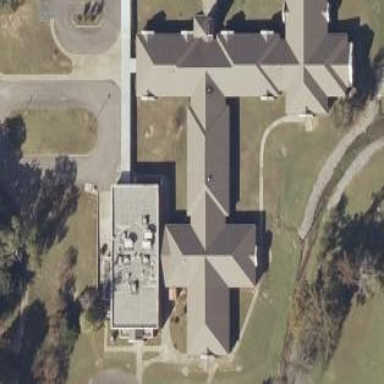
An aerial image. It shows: School building.